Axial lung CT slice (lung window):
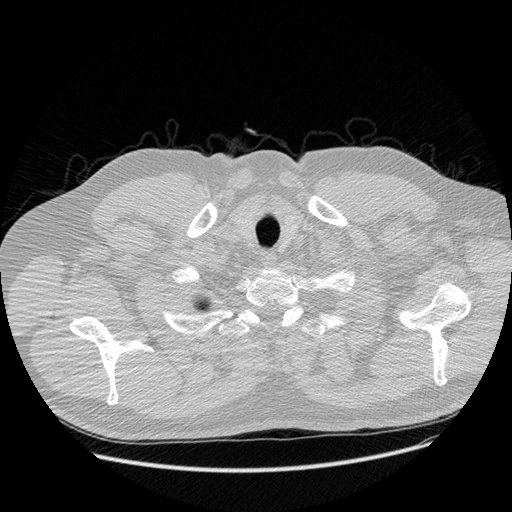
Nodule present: no